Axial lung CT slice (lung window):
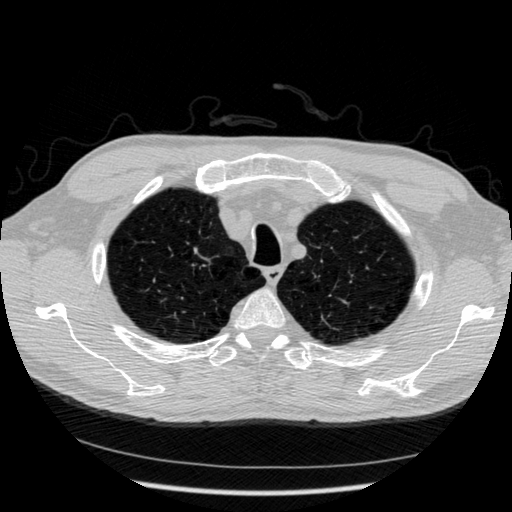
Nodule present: no